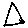
Label: triangle